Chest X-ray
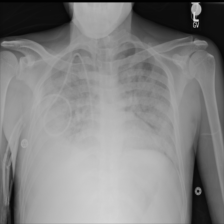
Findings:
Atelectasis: negative
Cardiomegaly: negative
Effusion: positive
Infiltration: positive
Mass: negative
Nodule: negative
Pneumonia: negative
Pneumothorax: negative
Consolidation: negative
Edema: negative
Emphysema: negative
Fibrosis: negative
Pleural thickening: negative
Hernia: negative